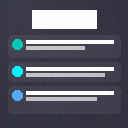
Screen state: on